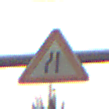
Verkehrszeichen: EinseitigVerengteFahrbahnLinks
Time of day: MorningAfternoon
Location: Outdoor (Nature)
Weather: Overcast
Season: NotSpecified
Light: Natural